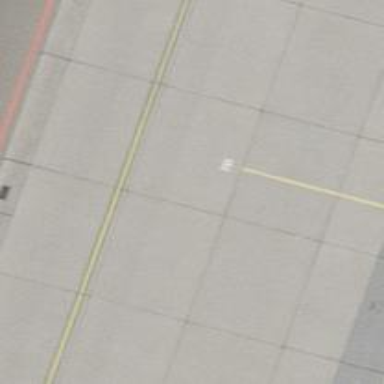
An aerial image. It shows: Airport parking position.